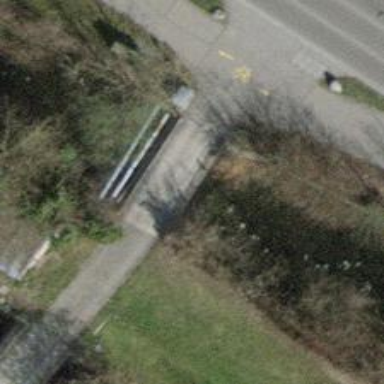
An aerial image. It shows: Concrete surface bridge over service road.